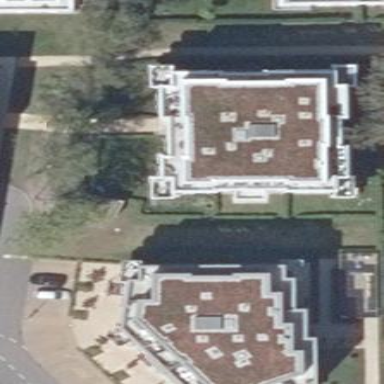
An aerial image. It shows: Flat-roofed apartment building with grass-covered roof.